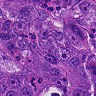
Metastatic tissue present: yes